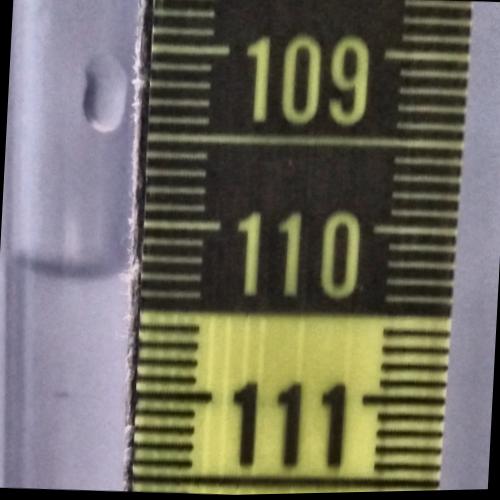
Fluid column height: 110.3 cm